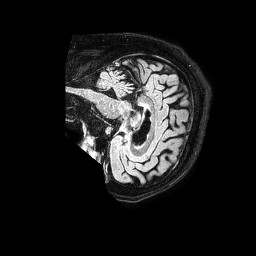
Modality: FLAIR
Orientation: sagittal
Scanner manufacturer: philips
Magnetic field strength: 1.5 T
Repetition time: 4.8 s
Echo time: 0.3 s